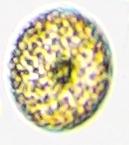
Label: Coscinodiscus